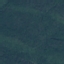
Land use / land cover: Forest